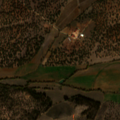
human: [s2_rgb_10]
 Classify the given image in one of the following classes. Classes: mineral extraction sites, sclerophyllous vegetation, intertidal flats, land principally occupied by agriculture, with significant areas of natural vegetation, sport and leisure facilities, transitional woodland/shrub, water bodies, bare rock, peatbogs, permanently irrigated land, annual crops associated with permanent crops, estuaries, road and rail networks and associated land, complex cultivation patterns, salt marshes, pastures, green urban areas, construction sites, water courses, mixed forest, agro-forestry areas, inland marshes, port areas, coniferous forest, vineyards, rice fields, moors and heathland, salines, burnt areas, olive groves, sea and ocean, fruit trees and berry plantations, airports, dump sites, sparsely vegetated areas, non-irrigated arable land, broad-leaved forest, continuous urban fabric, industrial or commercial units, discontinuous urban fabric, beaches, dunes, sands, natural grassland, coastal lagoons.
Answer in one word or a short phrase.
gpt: non-irrigated arable land, vineyards, olive groves, agro-forestry areas